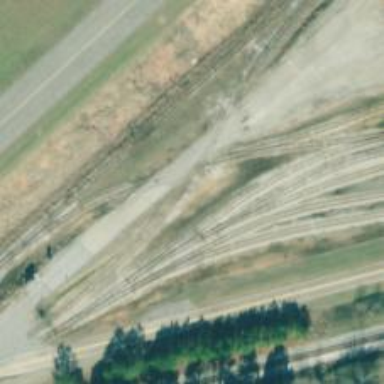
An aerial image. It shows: Rail spur service.